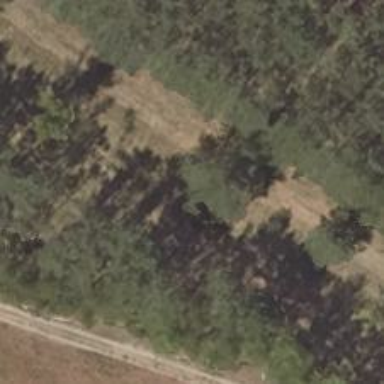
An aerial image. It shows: Abandoned railway.